Question: I am trying to make an animated character that can reach out for things on the screen, without moving his torso.
If he can not reach than his hand should go the maximal amount in this direction and then be counteracted by the physical limitation of his static torso.

So in my code the green rectangle () moves where I click and the torso follows.
I would like to be able to make the red rect () stationary and make the green rectangle "point" at the touch point position.
I have tried to apply a fixed joint to between the scene and the red body rectangle, but this did not seem to work.
'''
- (void) createSceneContent
{
SKSpriteNode *body = [SKSpriteNode spriteNodeWithColor:[SKColor redColor] size:CGSizeMake(100, 100)];
body.position = CGPointMake(CGRectGetMidX(self.frame), CGRectGetMidY(self.frame));
[self addChild:body];
body.physicsBody = [SKPhysicsBody bodyWithRectangleOfSize:body.size];
body.physicsBody.affectedByGravity = NO;
body.physicsBody.dynamic = YES;
self.hand = [SKSpriteNode spriteNodeWithColor:[SKColor greenColor] size:CGSizeMake(150, 20)];
self.hand.position = CGPointMake(body.position.x + body.size.width / 2 + self.hand.size.width / 2, body.position.y);
[self addChild:self.hand];
self.hand.physicsBody = [SKPhysicsBody bodyWithRectangleOfSize:self.hand.size];
self.hand.physicsBody.dynamic = NO;
self.scene.physicsBody = [SKPhysicsBody bodyWithEdgeLoopFromRect:self.frame];
[self.physicsWorld addJoint:[SKPhysicsJointPin jointWithBodyA:body.physicsBody bodyB:self.hand.physicsBody anchor:CGPointMake(body.position.x + body.size.width / 2, body.position.y)]];
[self.hand runAction:[SKAction moveByX:100 y:10 duration:0.1]];
}
- (void) touchesBegan:(NSSet *)touches withEvent:(UIEvent *)event
{
UITouch *touch = [touches anyObject];
CGPoint location = [touch locationInNode:self];
[self.hand runAction:[SKAction moveTo:location duration:0.1]];
}
'''
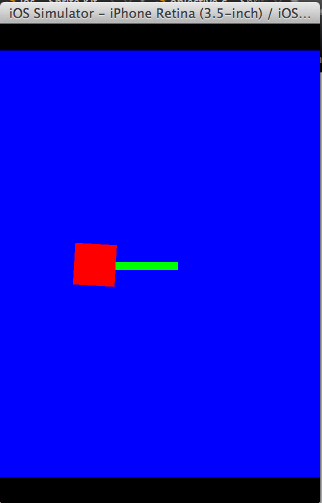
Answer: First of all, you don't really need to use physics here, if you only want the arm to point at the touched location.
Just change the arm node's 'anchorPoint' to the shoulder (where you would put the pin on the joint) and rotate it around that point (the point is held in a helper shoulderNode, so that it's easy to convert to its coordinates later). You can calculate the rotation angle using 'atan2f'. Here's the code:
'''
- (void) createSceneContent
{
SKSpriteNode *body = [SKSpriteNode spriteNodeWithColor:[SKColor redColor] size:CGSizeMake(100, 100)];
body.position = CGPointMake(CGRectGetMidX(self.frame), CGRectGetMidY(self.frame));
[self addChild:body];
self.hand = [SKSpriteNode spriteNodeWithColor:[SKColor greenColor] size:CGSizeMake(150, 20)];
self.hand.position = CGPointMake(body.position.x + body.size.width*0.5, body.position.y);
self.hand.anchorPoint = CGPointMake(0, 0.5);
[self addChild:self.hand];
SKNode *shoulderNode = [SKNode node];
shoulderNode.position = self.hand.position;
shoulderNode.name = @"shoulderNode";
[self addChild:shoulderNode];
}
- (void) touchesBegan:(NSSet *)touches withEvent:(UIEvent *)event
{
UITouch *touch = [touches anyObject];
CGPoint location = [touch locationInNode:self];
CGPoint locationConv = [self convertPoint:location toNode:[self childNodeWithName:@"shoulderNode"]];
self.hand.zRotation = (atan2f(locationConv.y, locationConv.x));
}
'''
On the other hand, if you ever need to use physics bodies here, it's probably a bad idea to use SKActions to move the arm, and you also might want to set 'body.physicsBody.dynamic = NO' to make the torso static. Then, make sure you add the pin joint correctly, and set its frictionTorque property to a high value to get less dangling. One of the ways to make the hand point at the right location is its velocity vector set in the update method - just use the converted location coordinates (here they are relative to the body node's centre). Full example code:
'''
- (void) createSceneContent {
self.physicsBody = [SKPhysicsBody bodyWithEdgeLoopFromRect:self.frame];
body = [SKSpriteNode spriteNodeWithColor:[SKColor redColor] size:CGSizeMake(100, 100)];
body.position = CGPointMake(CGRectGetMidX(self.frame), CGRectGetMidY(self.frame));
[self addChild:body];
body.physicsBody = [SKPhysicsBody bodyWithRectangleOfSize:body.size];
body.physicsBody.dynamic = NO;
body.physicsBody.affectedByGravity = YES;
self.hand = [SKSpriteNode spriteNodeWithColor:[SKColor greenColor] size:CGSizeMake(20, 150)];
// experiment with the anchorPoint for different results
self.hand.anchorPoint = CGPointMake(0.5, 0);
self.hand.position = CGPointMake(body.position.x, body.position.y);
[self addChild:self.hand];
self.hand.physicsBody = [SKPhysicsBody bodyWithRectangleOfSize:self.hand.size];
self.hand.physicsBody.dynamic = YES;
self.hand.physicsBody.affectedByGravity = NO;
SKPhysicsJointPin *pinHand = [SKPhysicsJointPin jointWithBodyA:body.physicsBody bodyB:self.hand.physicsBody anchor:CGPointMake(body.position.x, body.position.y-5)];
[self.physicsWorld addJoint:pinHand];
// experiment with the friction torque value to achieve desired results
pinHand.frictionTorque = 1.0;
}
- (void) touchesBegan:(NSSet *)touches withEvent:(UIEvent *)event {
UITouch *touch = [touches anyObject];
location = [touch locationInNode:self];
}
-(void)update:(CFTimeInterval)currentTime {
CGPoint locationConv = [self convertPoint:location toNode:body];
// experiment with the multiplier (here: 10) for faster/slower movement
self.hand.physicsBody.velocity = CGVectorMake(locationConv.x*10, locationConv.y*10);
}
'''
Hope that helps!